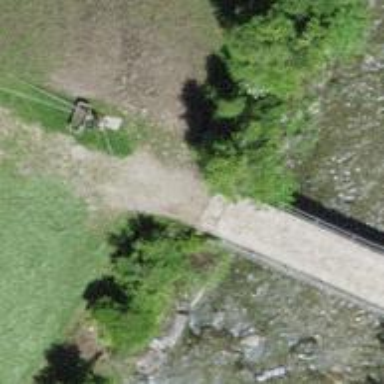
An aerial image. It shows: Track on concrete bridge with grade1 track type.